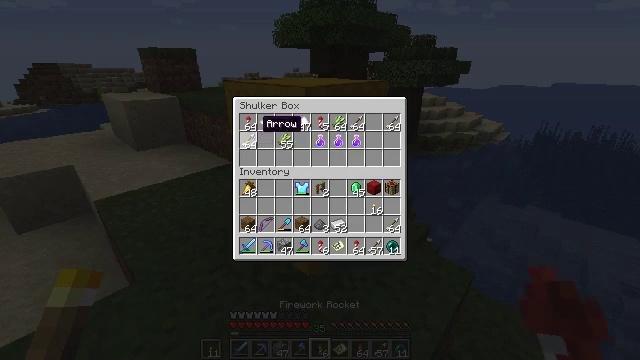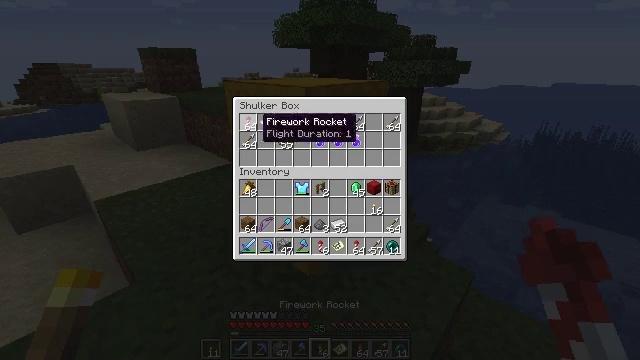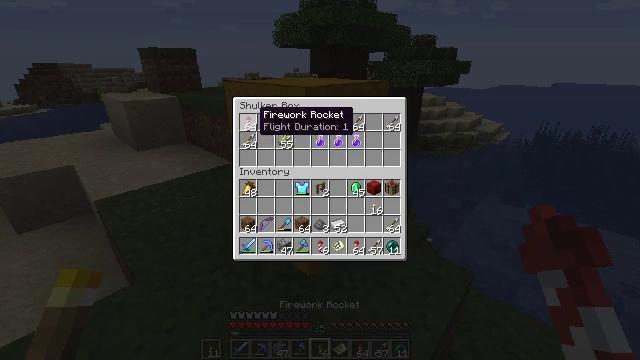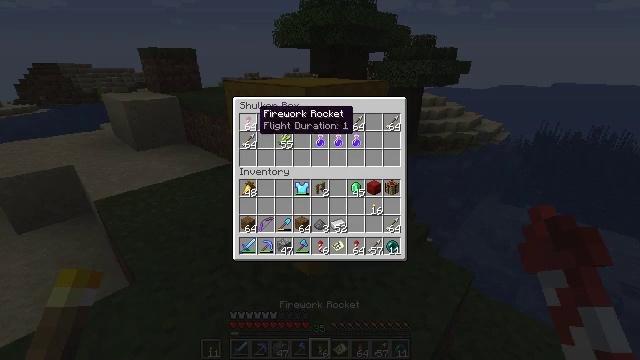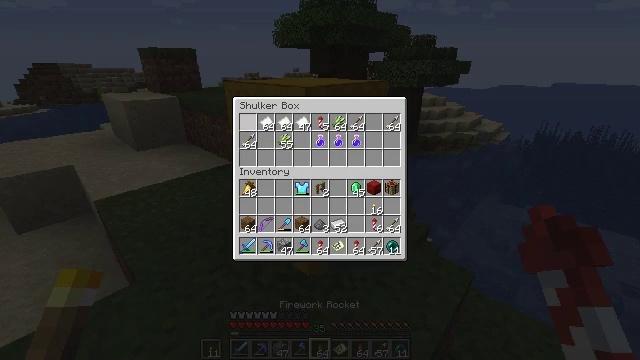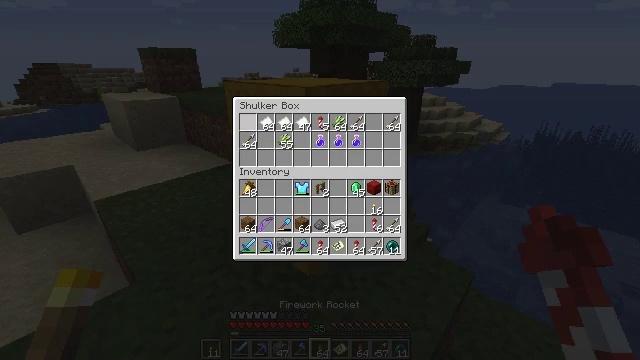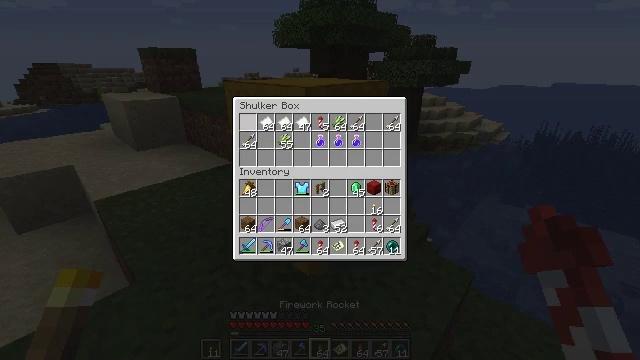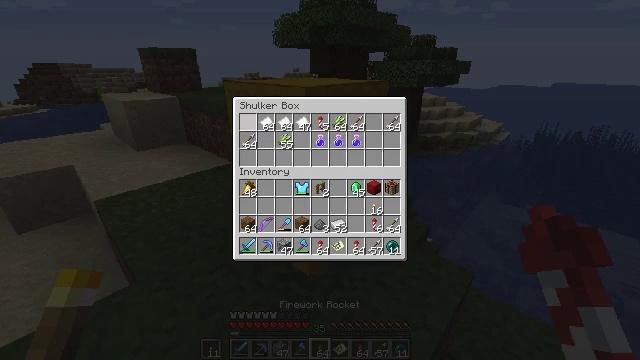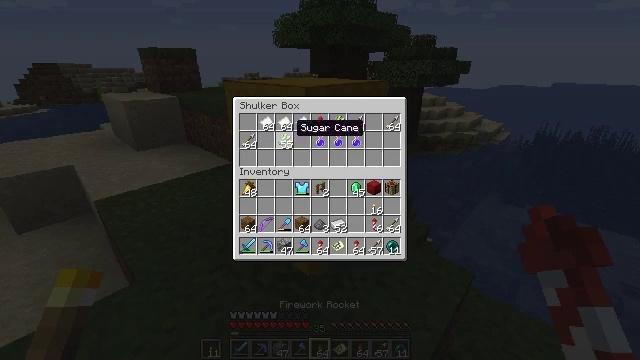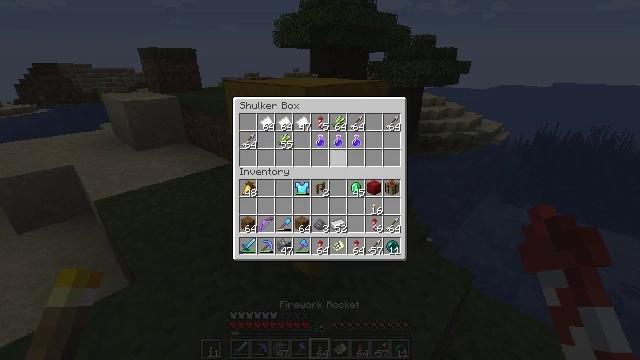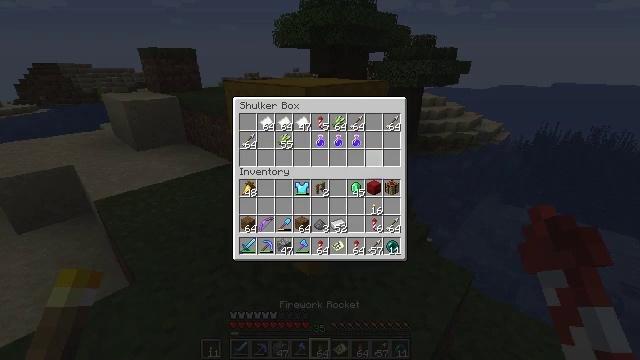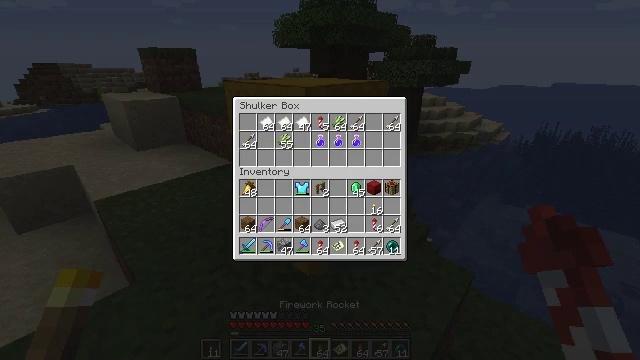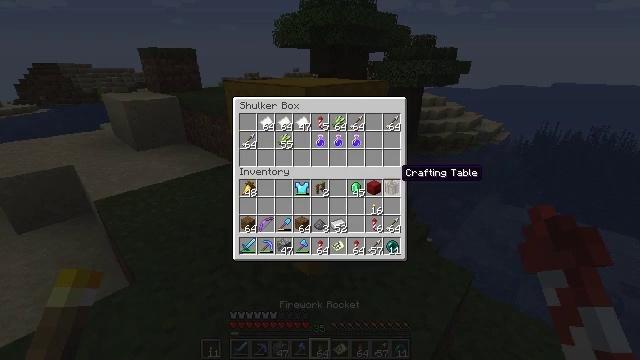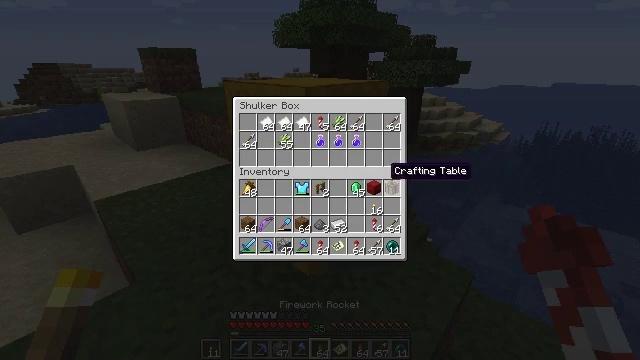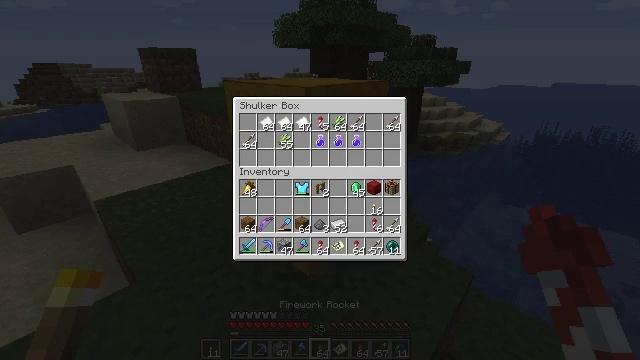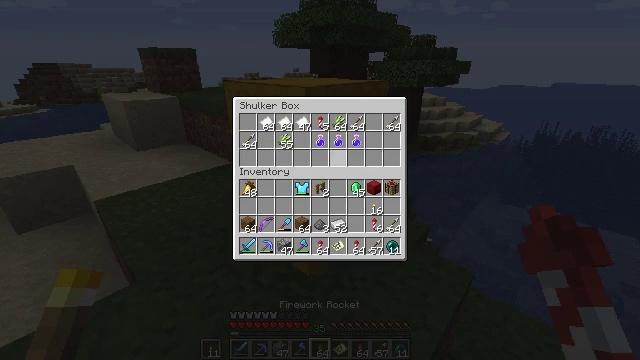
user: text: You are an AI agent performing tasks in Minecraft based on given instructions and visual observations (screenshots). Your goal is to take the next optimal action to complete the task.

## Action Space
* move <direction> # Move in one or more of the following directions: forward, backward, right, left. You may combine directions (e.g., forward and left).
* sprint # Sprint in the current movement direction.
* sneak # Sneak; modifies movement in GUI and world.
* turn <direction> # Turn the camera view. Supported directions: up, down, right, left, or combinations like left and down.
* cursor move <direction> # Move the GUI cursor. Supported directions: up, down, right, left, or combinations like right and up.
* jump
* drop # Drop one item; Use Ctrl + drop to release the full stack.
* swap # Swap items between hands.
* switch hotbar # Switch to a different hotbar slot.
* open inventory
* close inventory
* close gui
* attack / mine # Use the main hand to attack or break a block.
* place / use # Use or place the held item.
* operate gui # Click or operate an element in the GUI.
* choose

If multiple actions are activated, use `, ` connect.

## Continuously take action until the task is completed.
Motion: motion action
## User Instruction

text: Collect your yellow shulker box.
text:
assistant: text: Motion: sneak
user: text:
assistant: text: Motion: sneak, cursor move up
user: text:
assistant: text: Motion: sneak
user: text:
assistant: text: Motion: sneak, operate gui
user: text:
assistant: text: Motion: sneak, operate gui
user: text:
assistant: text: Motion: sneak, operate gui
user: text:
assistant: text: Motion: sneak
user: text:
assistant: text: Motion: sneak, cursor move right and down
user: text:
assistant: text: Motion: sneak, cursor move right and down
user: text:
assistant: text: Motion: sneak, cursor move right and down
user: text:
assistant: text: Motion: sneak, cursor move right and down
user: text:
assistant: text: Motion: no_op
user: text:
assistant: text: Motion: cursor move left
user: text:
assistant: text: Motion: cursor move left
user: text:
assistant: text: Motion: cursor move left and up
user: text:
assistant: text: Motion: cursor move up
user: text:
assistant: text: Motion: no_op
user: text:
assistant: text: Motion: no_op
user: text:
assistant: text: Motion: sneak
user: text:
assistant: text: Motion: sneak
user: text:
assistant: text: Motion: sneak
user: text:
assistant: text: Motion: sneak, cursor move down
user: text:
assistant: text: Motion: sneak
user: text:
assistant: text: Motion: sneak
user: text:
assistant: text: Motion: sneak
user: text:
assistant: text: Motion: sneak, operate gui
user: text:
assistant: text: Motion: sneak, operate gui
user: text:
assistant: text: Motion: sneak, cursor move right
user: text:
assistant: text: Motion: sneak, cursor move right
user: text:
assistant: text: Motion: sneak